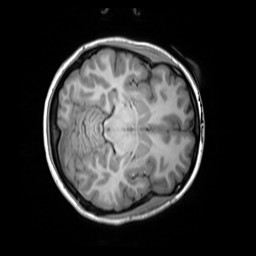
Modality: T1w
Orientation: axial
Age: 21
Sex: female
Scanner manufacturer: siemens
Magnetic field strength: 3 T
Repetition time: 1.55 s
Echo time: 0.00234 s